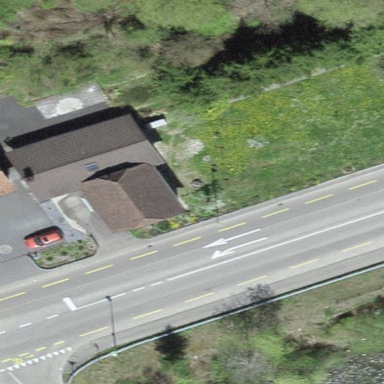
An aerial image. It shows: Detached building.